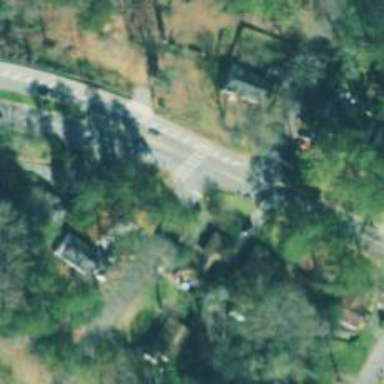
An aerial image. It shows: Road with stop sign.